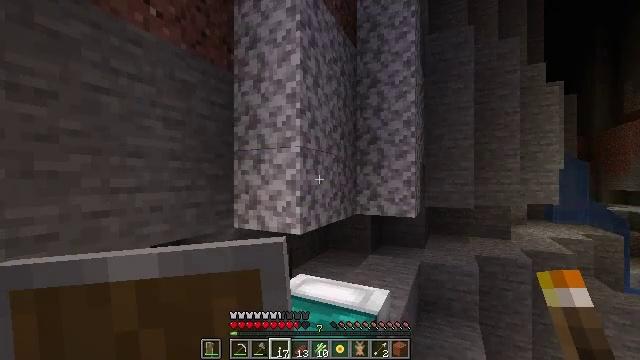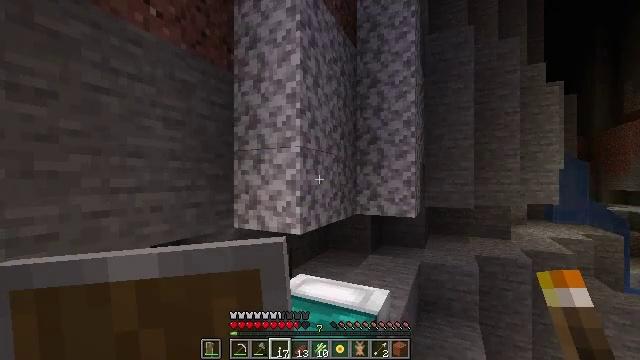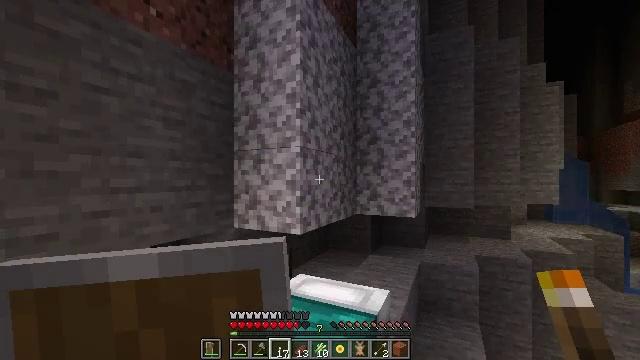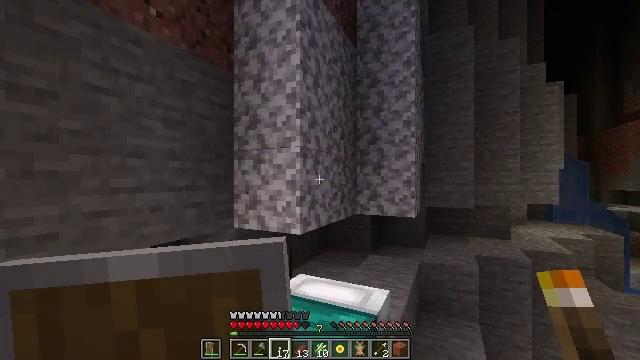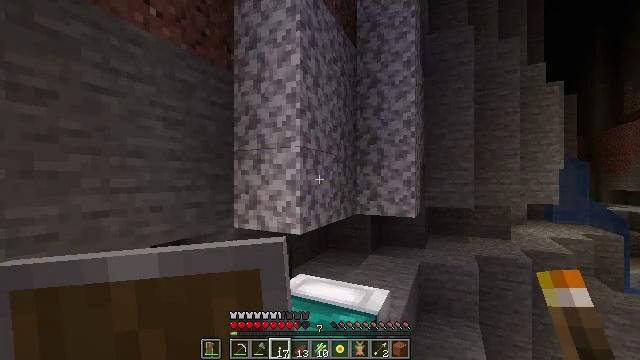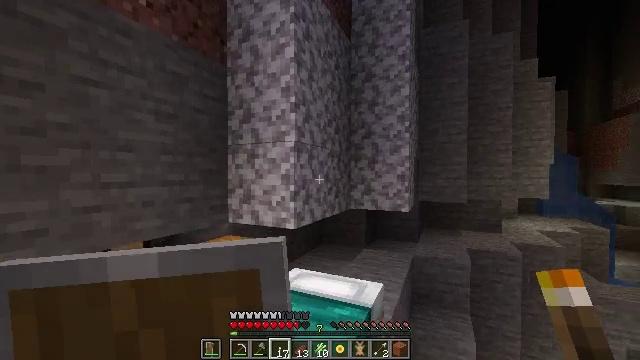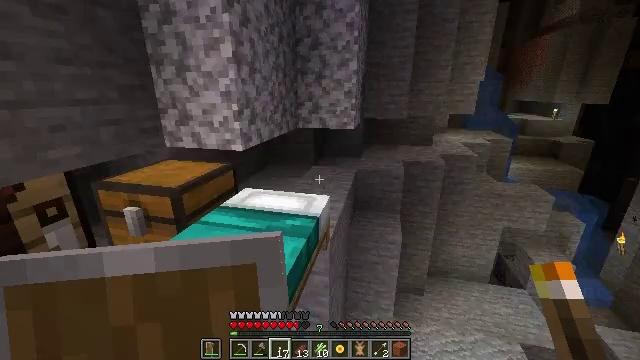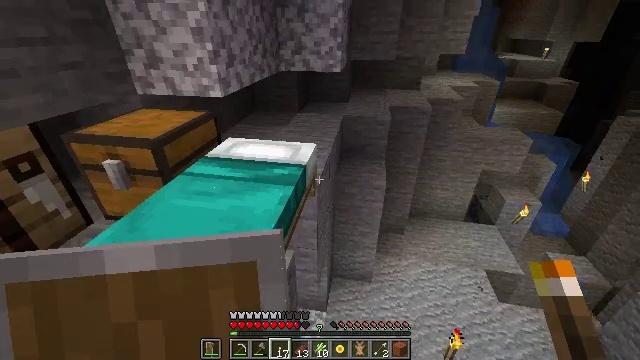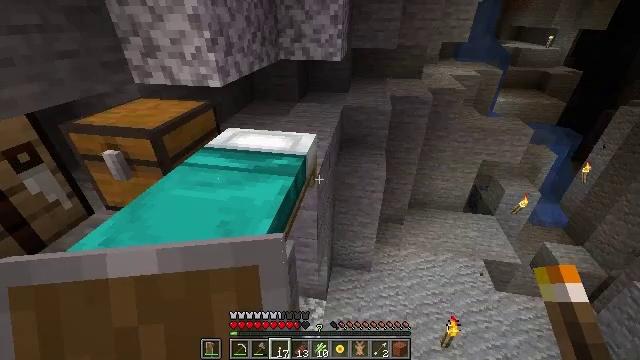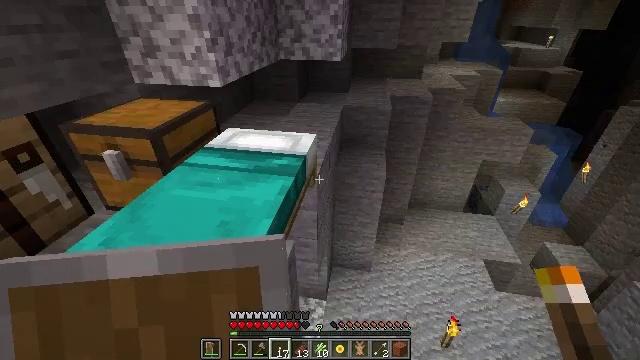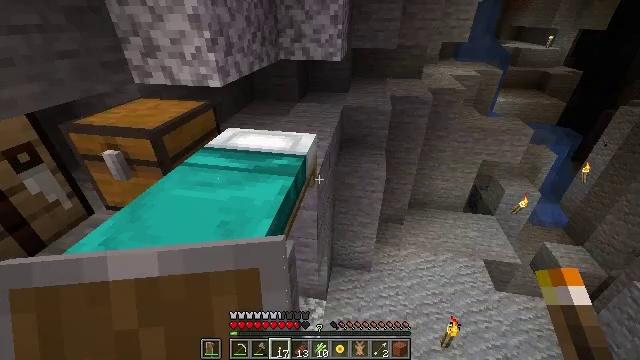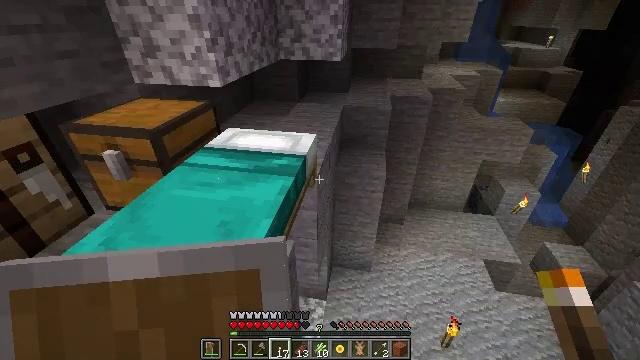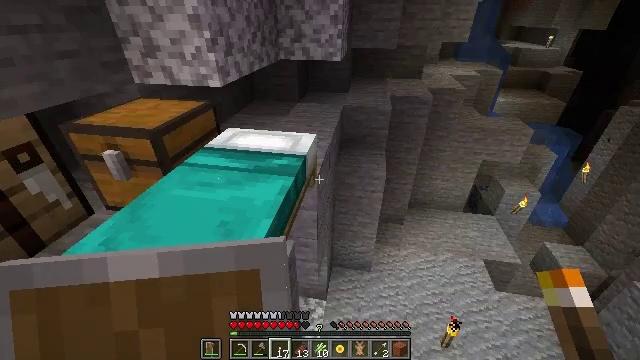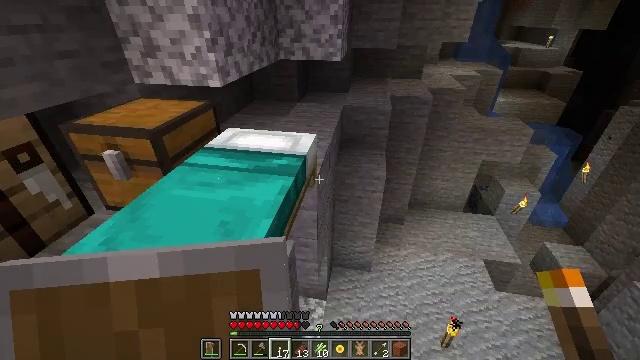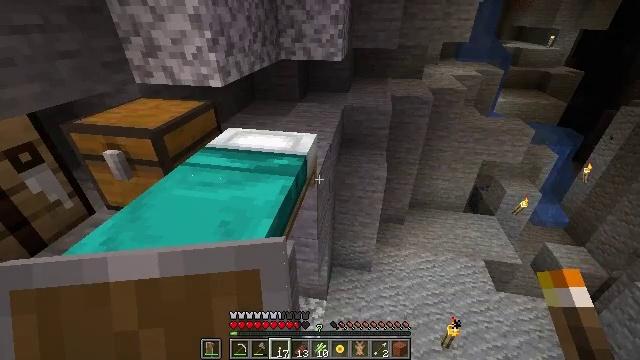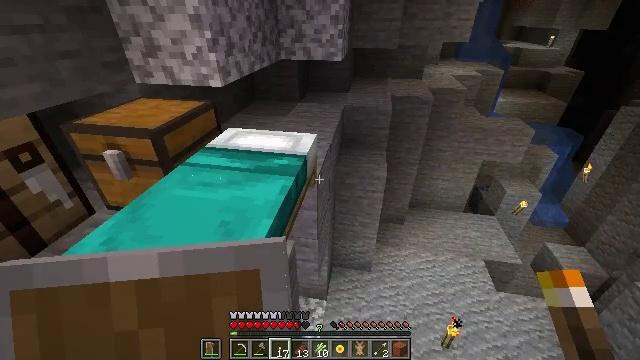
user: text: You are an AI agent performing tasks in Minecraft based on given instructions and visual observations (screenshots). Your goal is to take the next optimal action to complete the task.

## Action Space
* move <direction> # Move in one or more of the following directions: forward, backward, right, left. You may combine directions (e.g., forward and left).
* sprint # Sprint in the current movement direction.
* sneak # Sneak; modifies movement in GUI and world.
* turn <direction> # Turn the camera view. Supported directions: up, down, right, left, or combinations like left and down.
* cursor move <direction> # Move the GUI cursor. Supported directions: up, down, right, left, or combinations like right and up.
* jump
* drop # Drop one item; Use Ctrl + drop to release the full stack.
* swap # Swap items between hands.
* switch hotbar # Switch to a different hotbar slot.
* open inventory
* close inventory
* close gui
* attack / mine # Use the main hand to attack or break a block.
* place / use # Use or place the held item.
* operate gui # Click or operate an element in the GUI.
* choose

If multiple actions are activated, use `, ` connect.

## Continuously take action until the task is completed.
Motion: motion action
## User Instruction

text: Left-click to destroy the cyan bed.
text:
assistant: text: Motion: no_op
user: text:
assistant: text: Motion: no_op
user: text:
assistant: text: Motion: no_op
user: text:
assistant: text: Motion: no_op
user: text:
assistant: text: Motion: turn right and down
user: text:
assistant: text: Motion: turn right and down
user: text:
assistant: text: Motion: turn right and down
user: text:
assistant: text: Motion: turn down
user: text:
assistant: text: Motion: no_op
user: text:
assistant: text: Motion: no_op
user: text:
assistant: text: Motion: no_op
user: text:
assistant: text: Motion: no_op
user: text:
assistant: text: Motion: no_op
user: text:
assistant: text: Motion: no_op
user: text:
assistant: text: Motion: no_op
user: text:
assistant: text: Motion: no_op
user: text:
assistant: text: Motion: no_op
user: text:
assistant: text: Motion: no_op
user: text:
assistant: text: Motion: no_op
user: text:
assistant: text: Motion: turn left and down
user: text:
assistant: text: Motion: turn left
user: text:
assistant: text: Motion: turn left
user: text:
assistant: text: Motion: no_op
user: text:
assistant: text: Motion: no_op
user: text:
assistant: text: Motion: turn left
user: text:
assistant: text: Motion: turn left
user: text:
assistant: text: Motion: switch to hotbar 2
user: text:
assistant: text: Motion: switch to hotbar 2
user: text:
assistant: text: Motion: attack / mine, switch to hotbar 2
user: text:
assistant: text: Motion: attack / mine